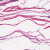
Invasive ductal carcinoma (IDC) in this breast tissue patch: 0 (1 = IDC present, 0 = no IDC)